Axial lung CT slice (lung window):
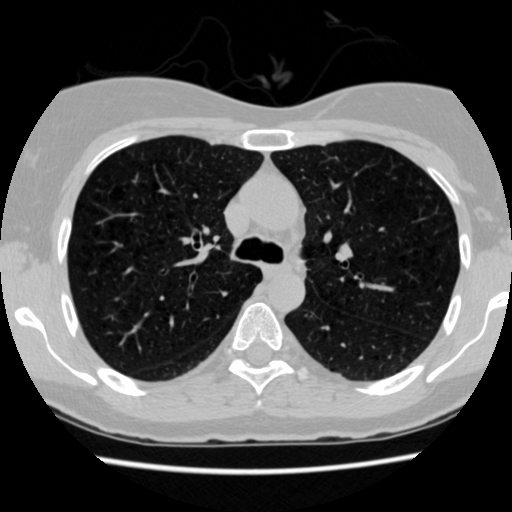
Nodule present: no